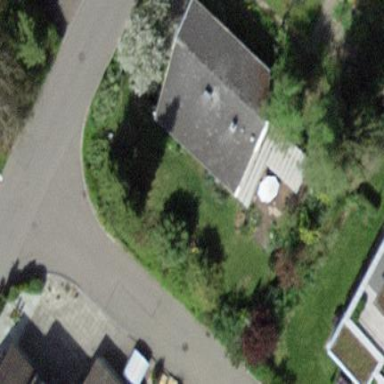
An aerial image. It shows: Simple house.